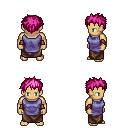
a pixel art fantasy rpg character, male body template, human, tanned skin, chain tabard jacket, robe skirt, pink bedhead hairstyle, cloth bracers, four views (front, back, left, right), 2x2 character sprite sheet, small pixel art, hard edges, no anti-aliasing